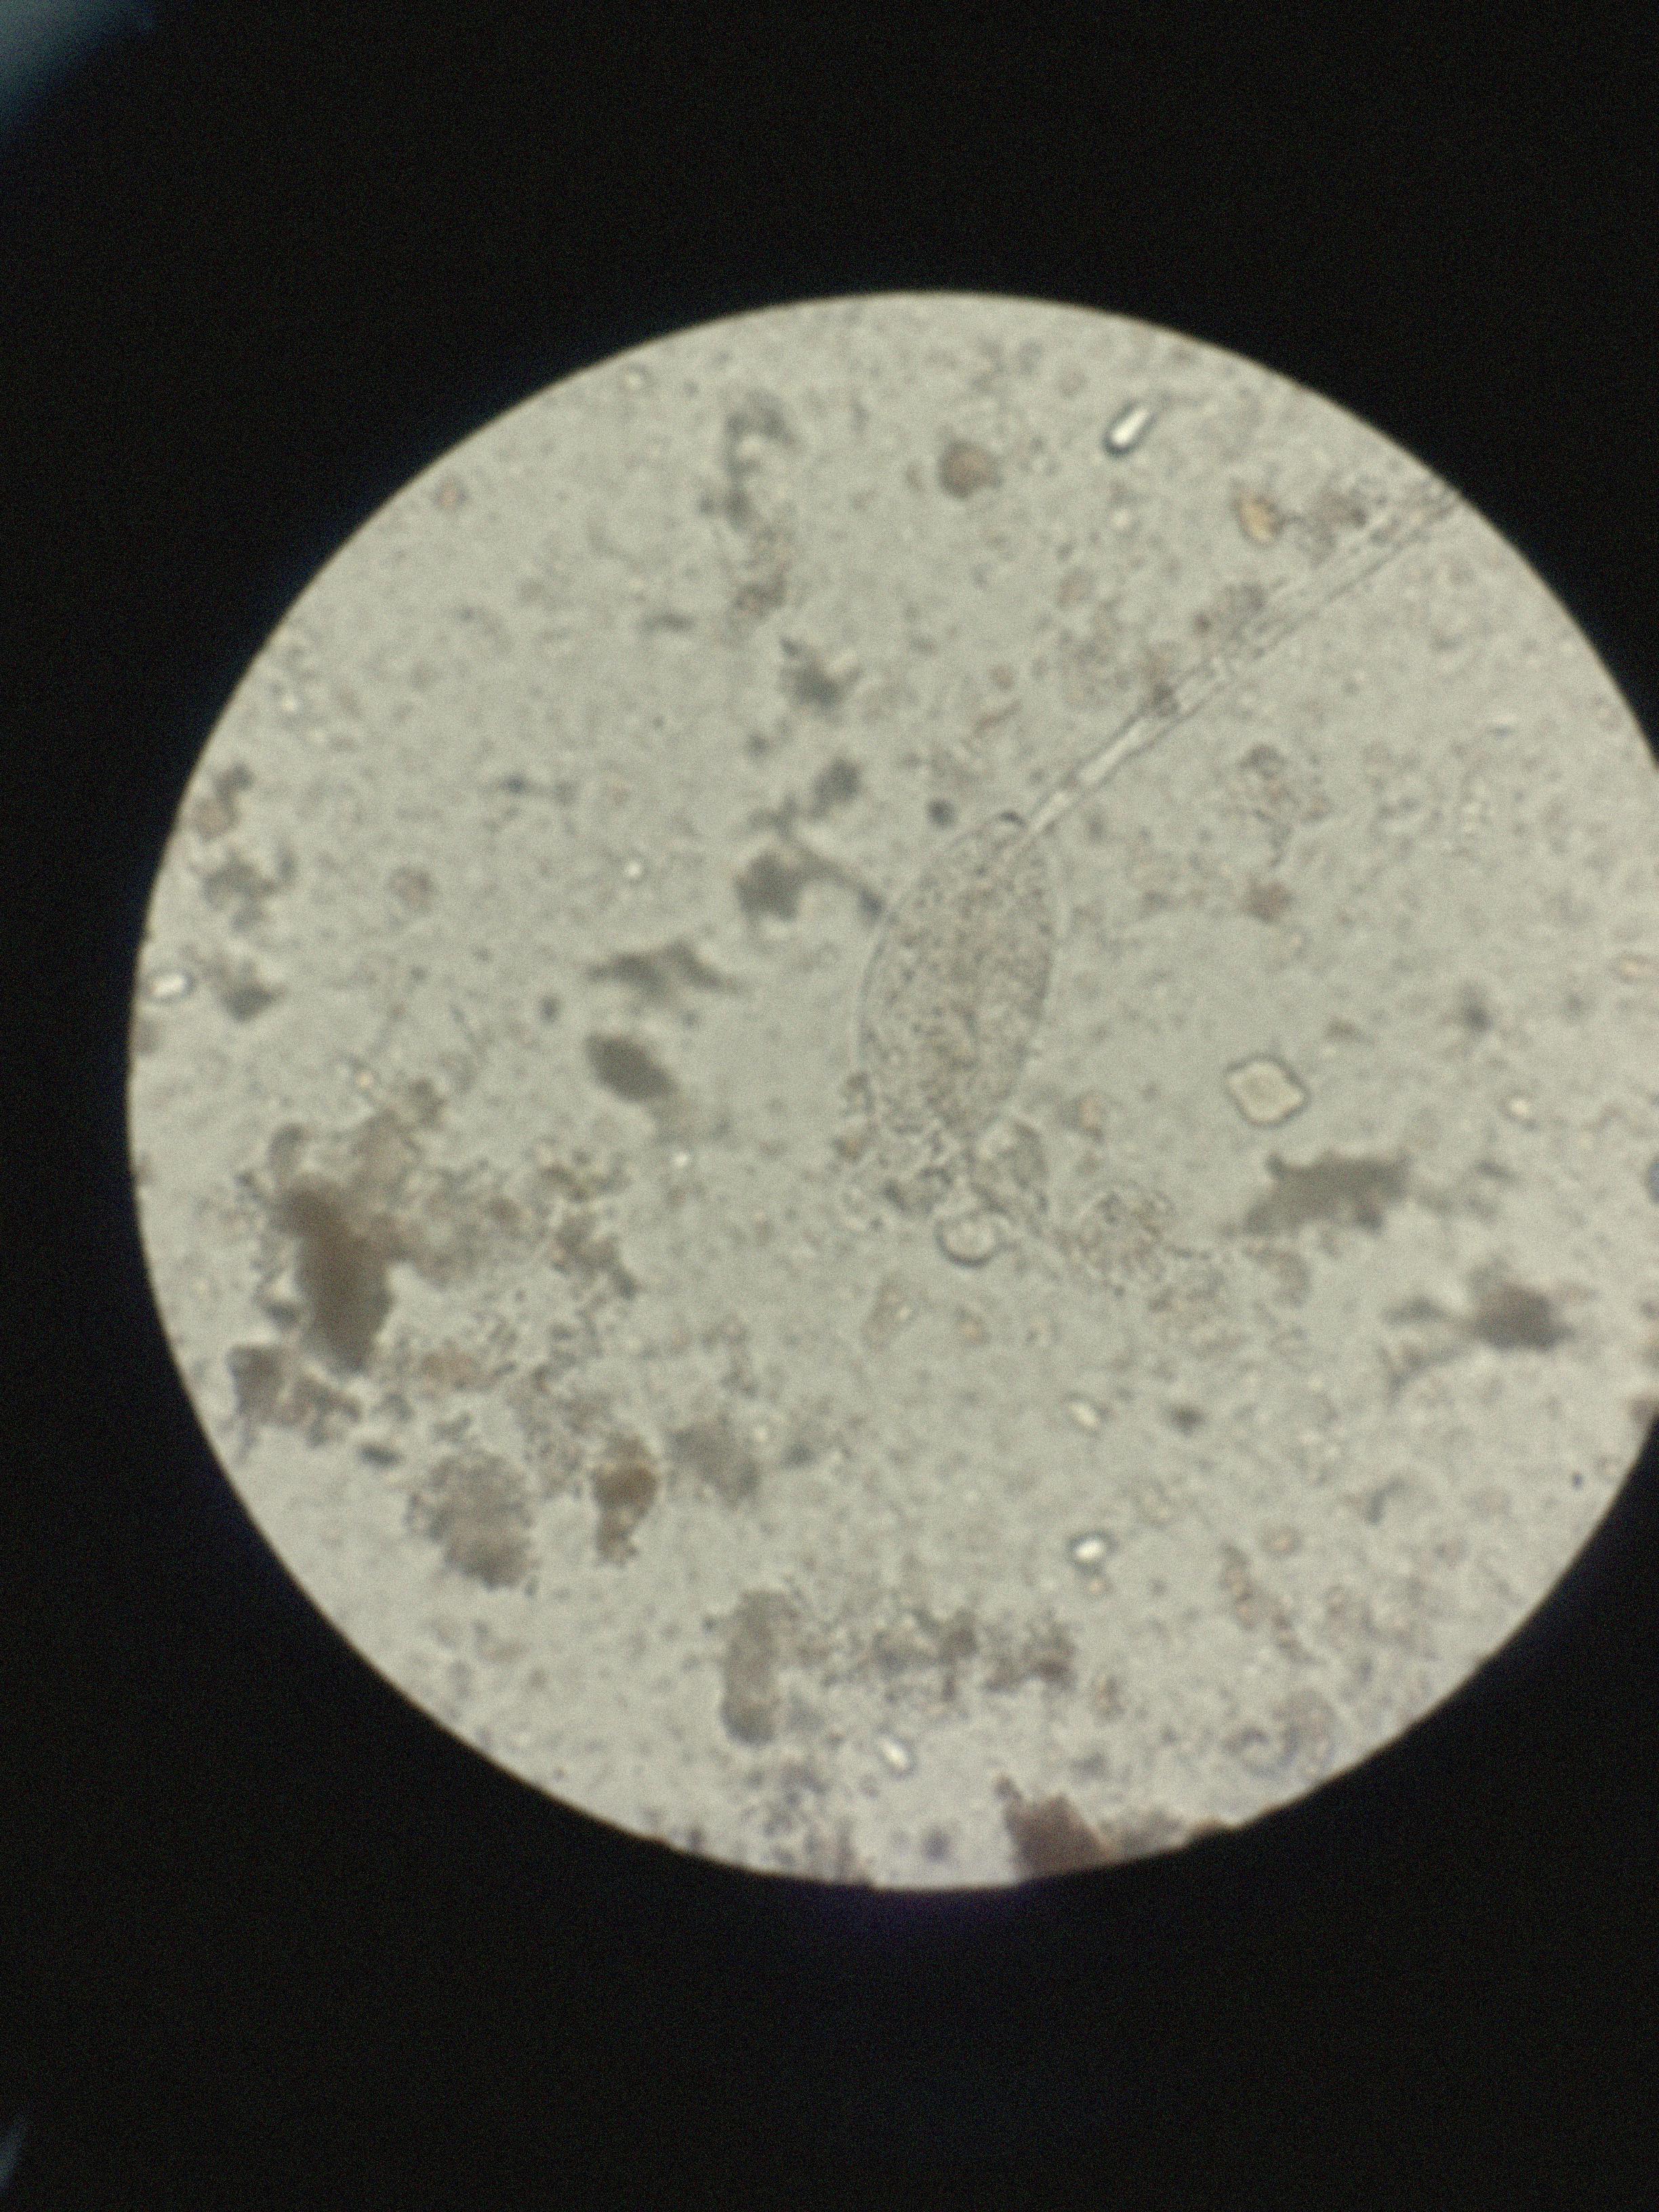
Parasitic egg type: Fasciolopsis buski